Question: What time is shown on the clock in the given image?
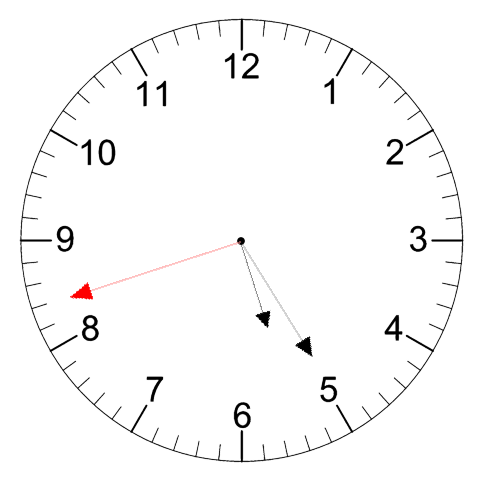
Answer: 05:24:42